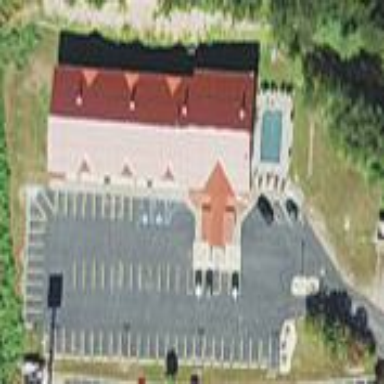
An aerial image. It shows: Hotel.